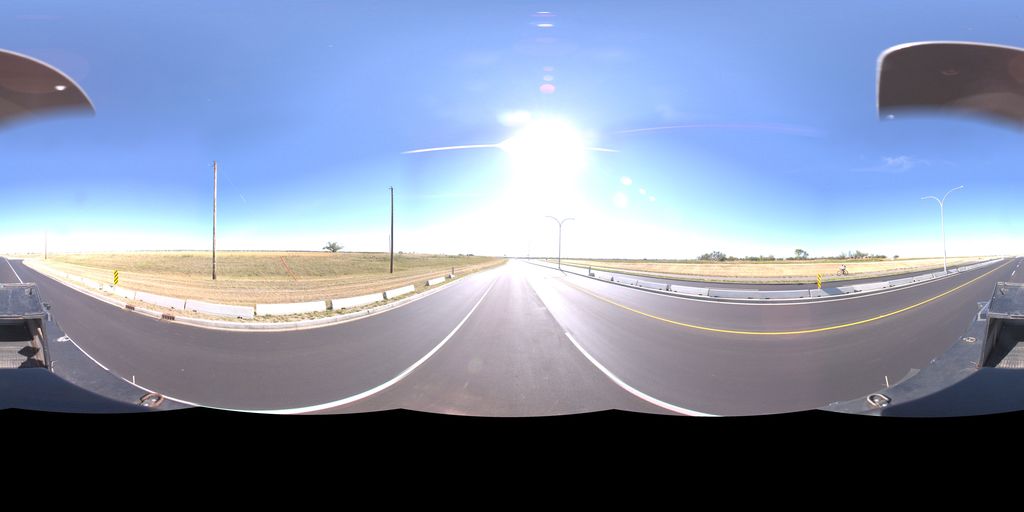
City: saskatoon